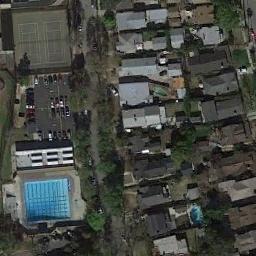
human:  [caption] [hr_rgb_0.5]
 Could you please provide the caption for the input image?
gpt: The tennis court is next to some buildings and trees .

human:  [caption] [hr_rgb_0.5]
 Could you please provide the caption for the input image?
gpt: Tennis courts, Swimming pools and parking lots are one road away from residential areas .

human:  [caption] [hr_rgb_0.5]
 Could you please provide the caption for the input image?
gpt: There is a tennis court on the picture .

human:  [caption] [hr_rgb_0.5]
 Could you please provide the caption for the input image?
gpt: There are many buildings of different shapes beside the tennis courts .

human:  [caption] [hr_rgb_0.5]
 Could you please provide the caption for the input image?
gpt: There are many buildings near the tennis court .